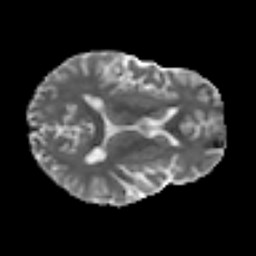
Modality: MD
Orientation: axial
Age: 36
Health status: ill
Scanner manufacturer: philips
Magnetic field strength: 3 T
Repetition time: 9 s
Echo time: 0.127 s